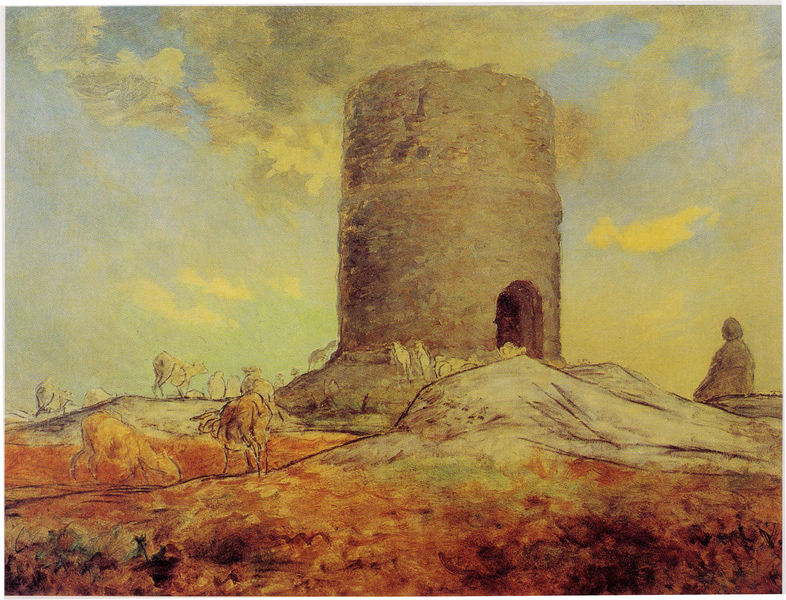
Titel: Ruinen einer alten Mühle in der Ebene von Chailly
Künstler: Jean François Millet
Standort: Den Haag
Institution: Rijksmuseum Mesdag
Schlagwörter: berg, blau, dunkel, gemälde, himmel, kopf, mann, schatten, weiß, wolken, aquarell, bäume, gelb, impressionismus, landschaft, menschen, ocker, sitzen, abend, braun, bunt, frau, grau, hell, hut, licht, orange, rücken, schwarz, skizze, tür, zeichnung, gras, rot, tier, tiere, wiese, wolke, beige, arm, mensch, sockel, stein, steine, bildnis, öl, einsamkeit, erde, felder, gräser, hügel, kühe, morgen, natur, vieh, weide, windmühle, büsche, sonne, sträucher, land, figur, sitzend, person, anhöhe, esel, pferd, reiter, rund, turm, bewölkt, spanien, sommer, umrisse, düster, bogen, lehm, warm, berge, sonnenlicht, wüste, mauer, ziegel, grafik, sonnenuntergang, grasen, herde, kuh, rind, herbst, silhouette, besucher, rundbogen, steppe, abendstimmung, tor, gestalt, eingang, zugang, ruine, rinder, burg, weiden, torbogen, linie, ödnis, festung, mauerwerk, kontur, schraffur, entwurf, betrachten, portal, mauern, karg, wanderer, rotbraun, rötlich, braunrot, schafe, ochse, hirte, hirtin, shwarz, ziege, weise, babel, goldener schnitt, silo, kamel, rundturm, hierte, blaub, orage, jericho, kamele, viehherde, don quijote, vie, landschaf, cieh, eüste, jühe, rid, iege, lininen, enwolken